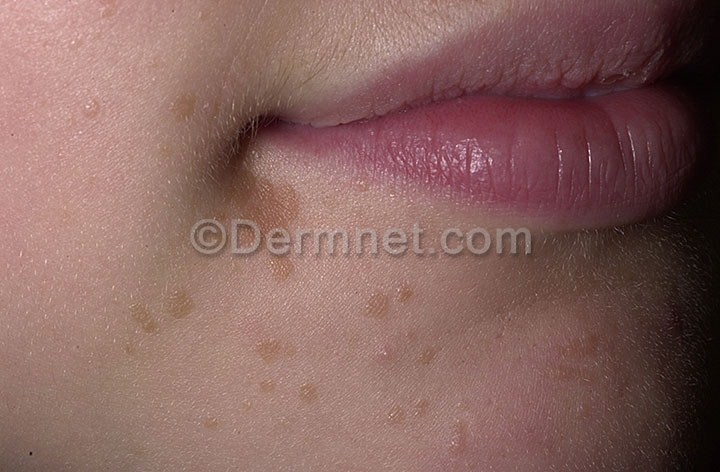
Disease: Warts Molluscum and other Viral Infections